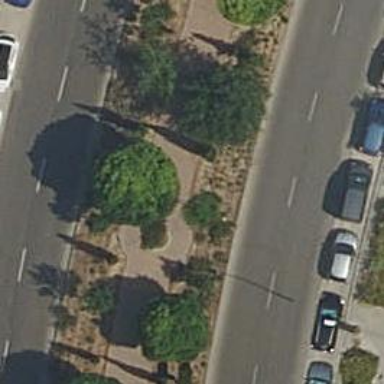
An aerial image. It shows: Avenue lined with trees.